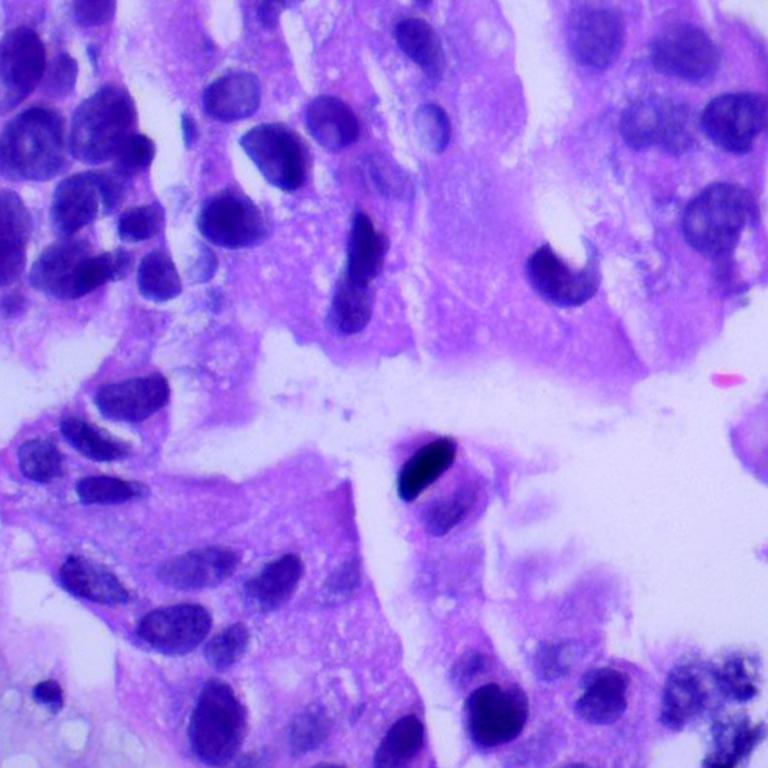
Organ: lung
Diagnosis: adenocarcinomas